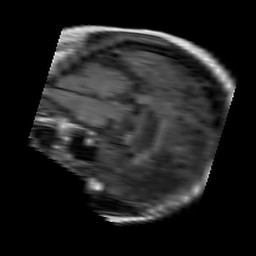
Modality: T1w
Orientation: sagittal
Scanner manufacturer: philips
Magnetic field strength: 1.5 T
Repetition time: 0.7047 s
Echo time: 0.015 s